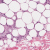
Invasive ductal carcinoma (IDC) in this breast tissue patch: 0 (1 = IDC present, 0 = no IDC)